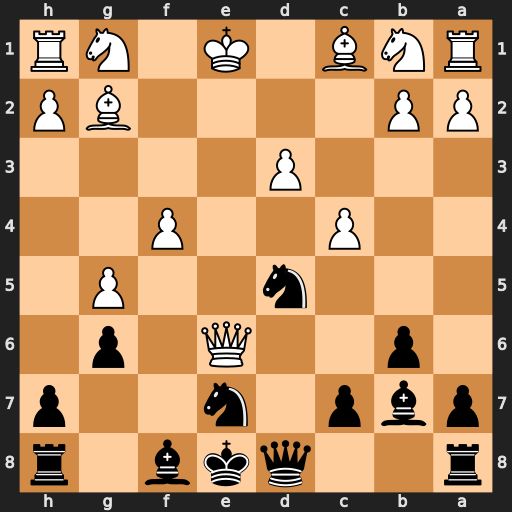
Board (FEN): r2qkb1r/pbp1n2p/1p2Q1p1/3n2P1/2P2P2/3P4/PP4BP/RNB1K1NR
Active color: b
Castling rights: KQkq
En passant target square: -
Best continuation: Nxf4 Bxf4 Bxg2